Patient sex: M
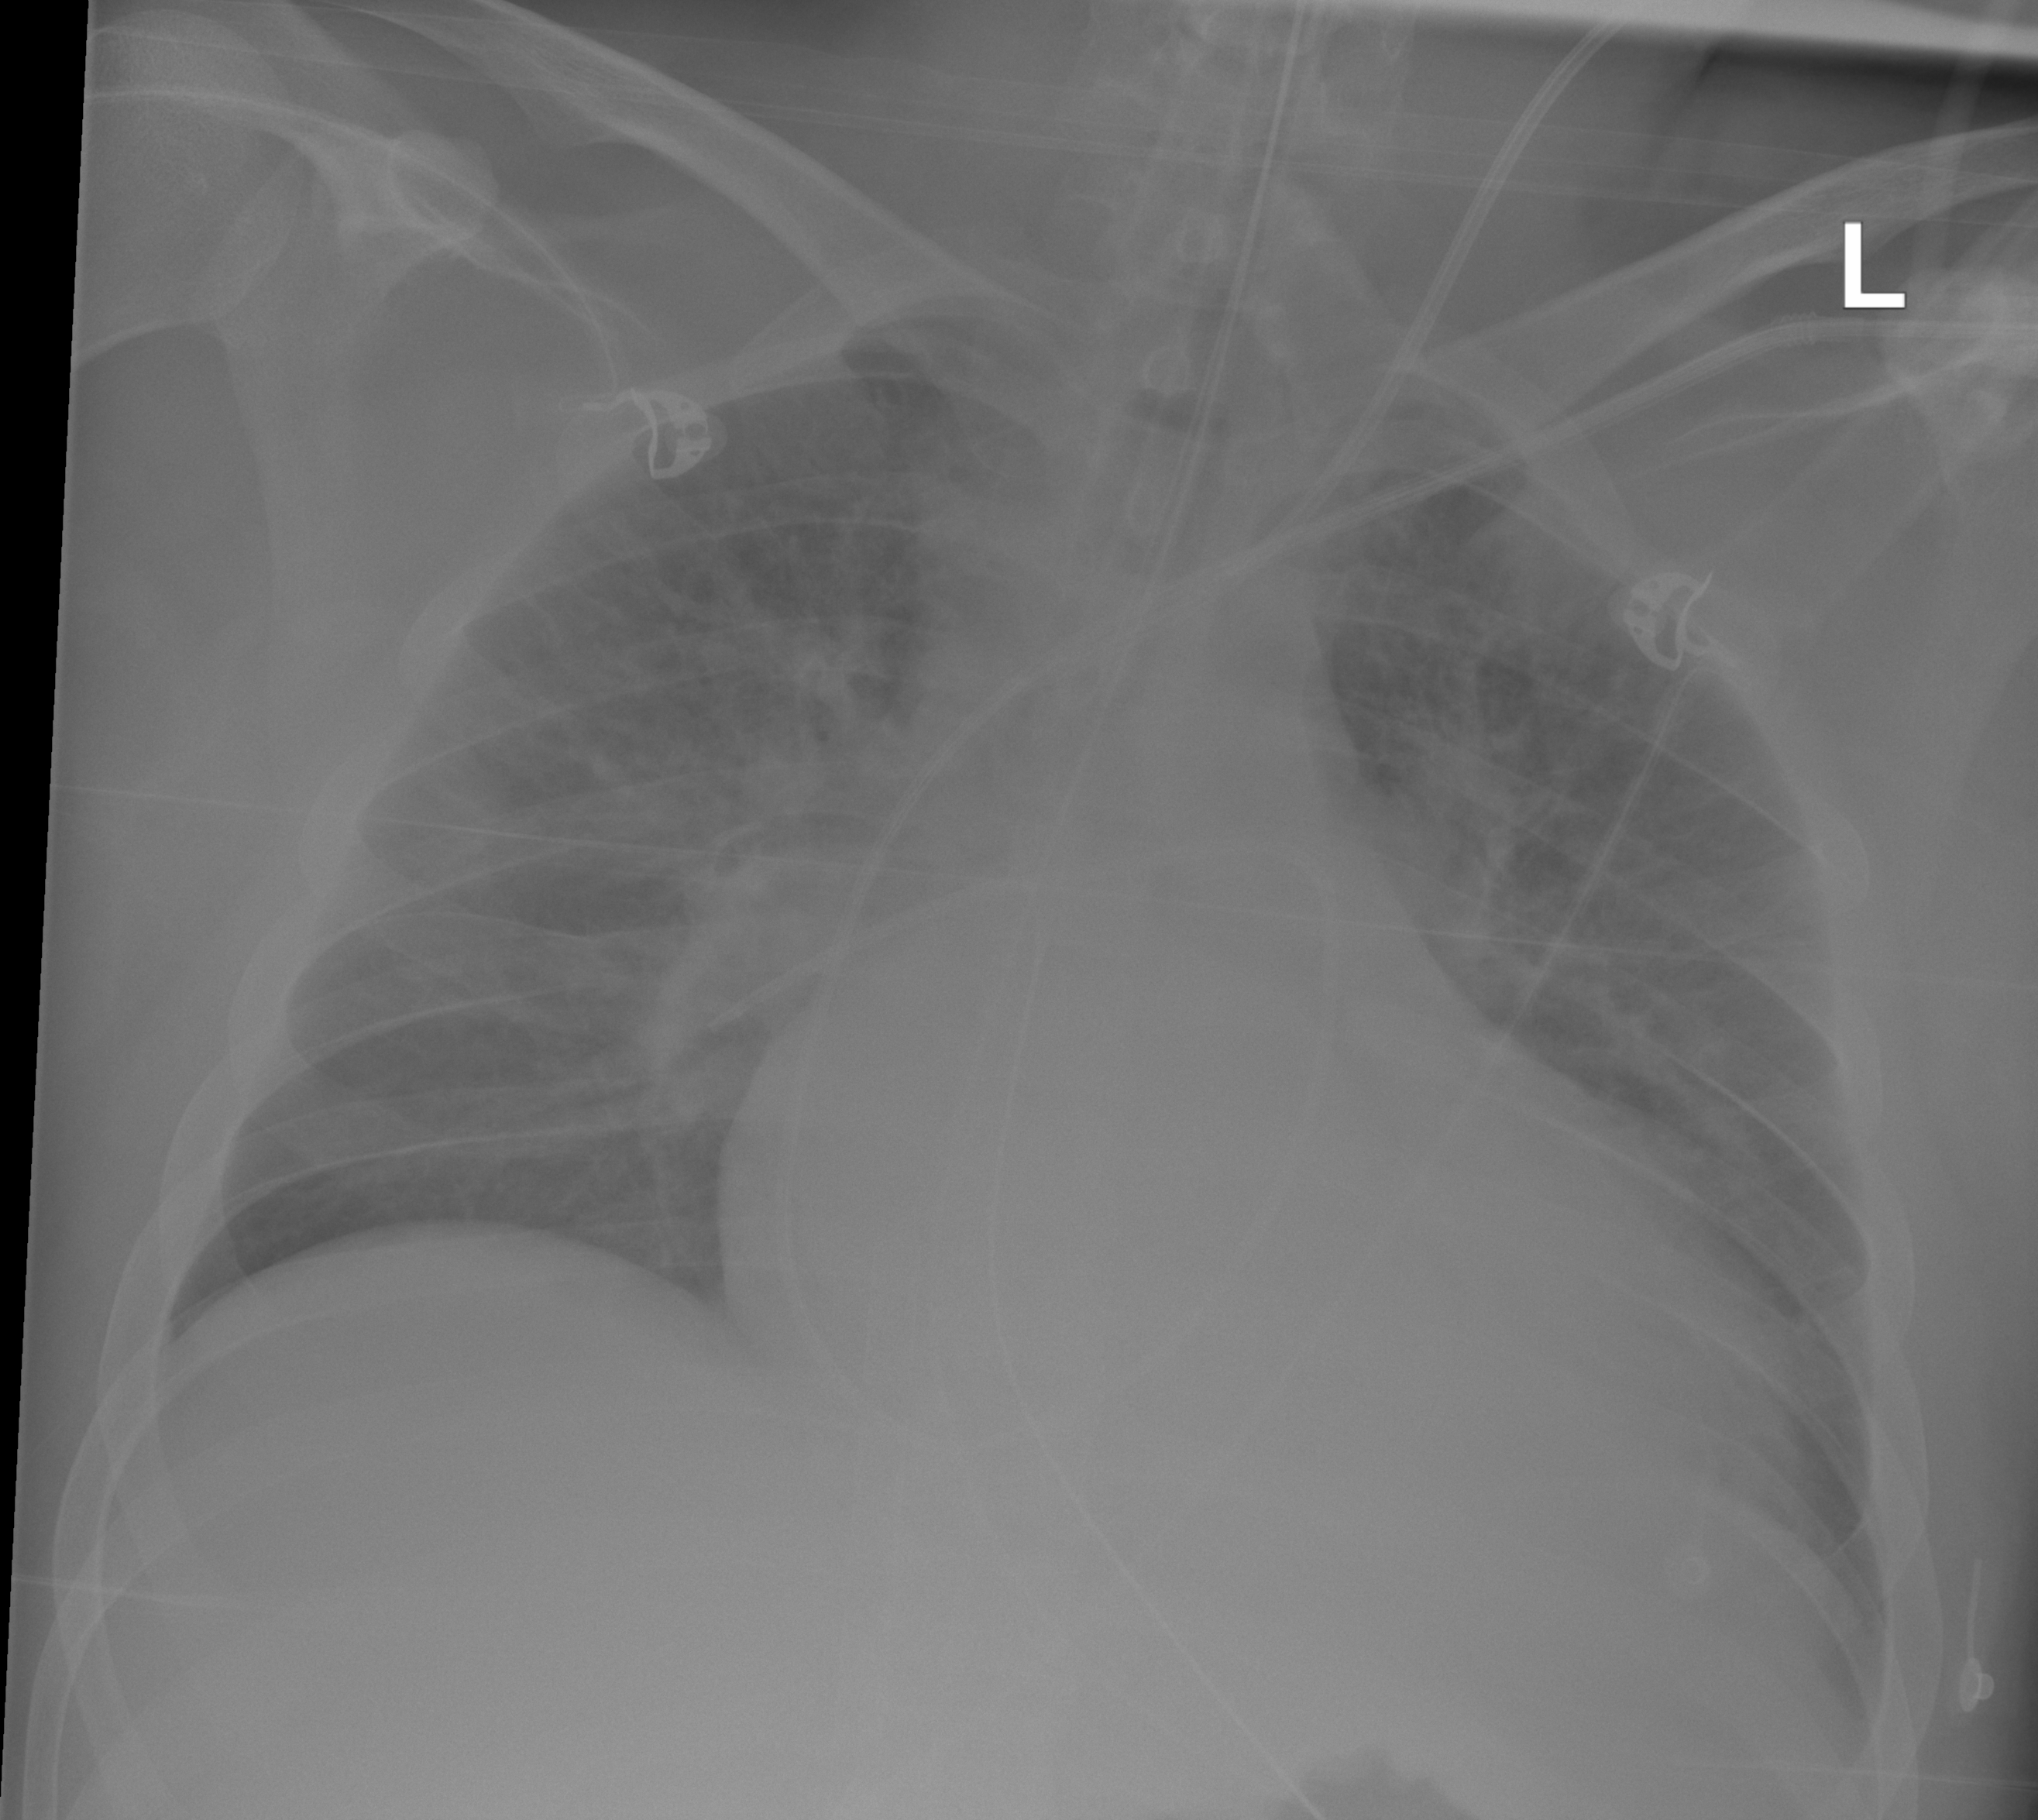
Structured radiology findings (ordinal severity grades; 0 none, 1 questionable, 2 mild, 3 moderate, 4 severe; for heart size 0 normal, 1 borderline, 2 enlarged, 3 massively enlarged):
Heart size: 3
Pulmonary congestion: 2
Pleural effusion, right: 0
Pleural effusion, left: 1
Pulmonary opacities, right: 0
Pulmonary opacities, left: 0
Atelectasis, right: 0
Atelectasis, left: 0